Interaction volume radius: 10 \u00c5
Interaction volume height: 10 \u00c5
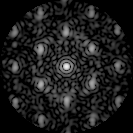
Disorder parameter: 0.4735